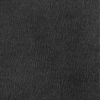
Label: dusty